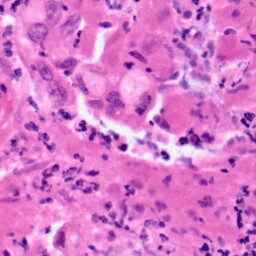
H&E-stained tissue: Pancreatic